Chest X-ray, PA view. Patient: 26 years old, sex F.
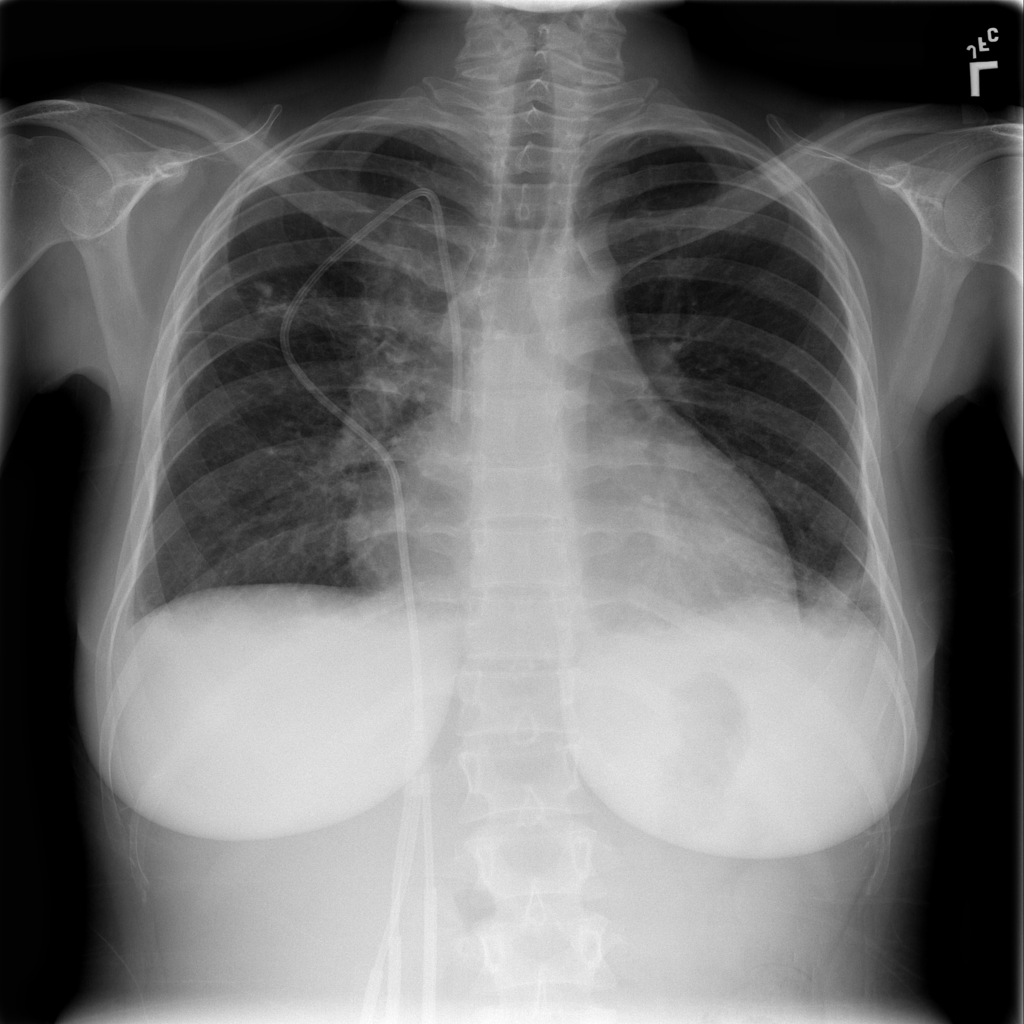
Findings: Atelectasis, Effusion, Infiltration